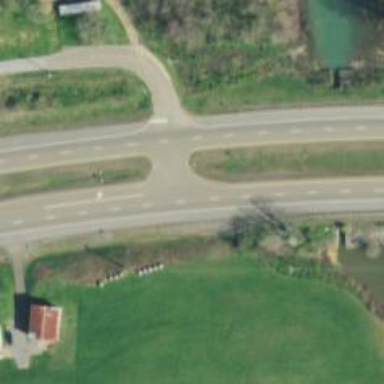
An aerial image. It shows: Trunk link highway.